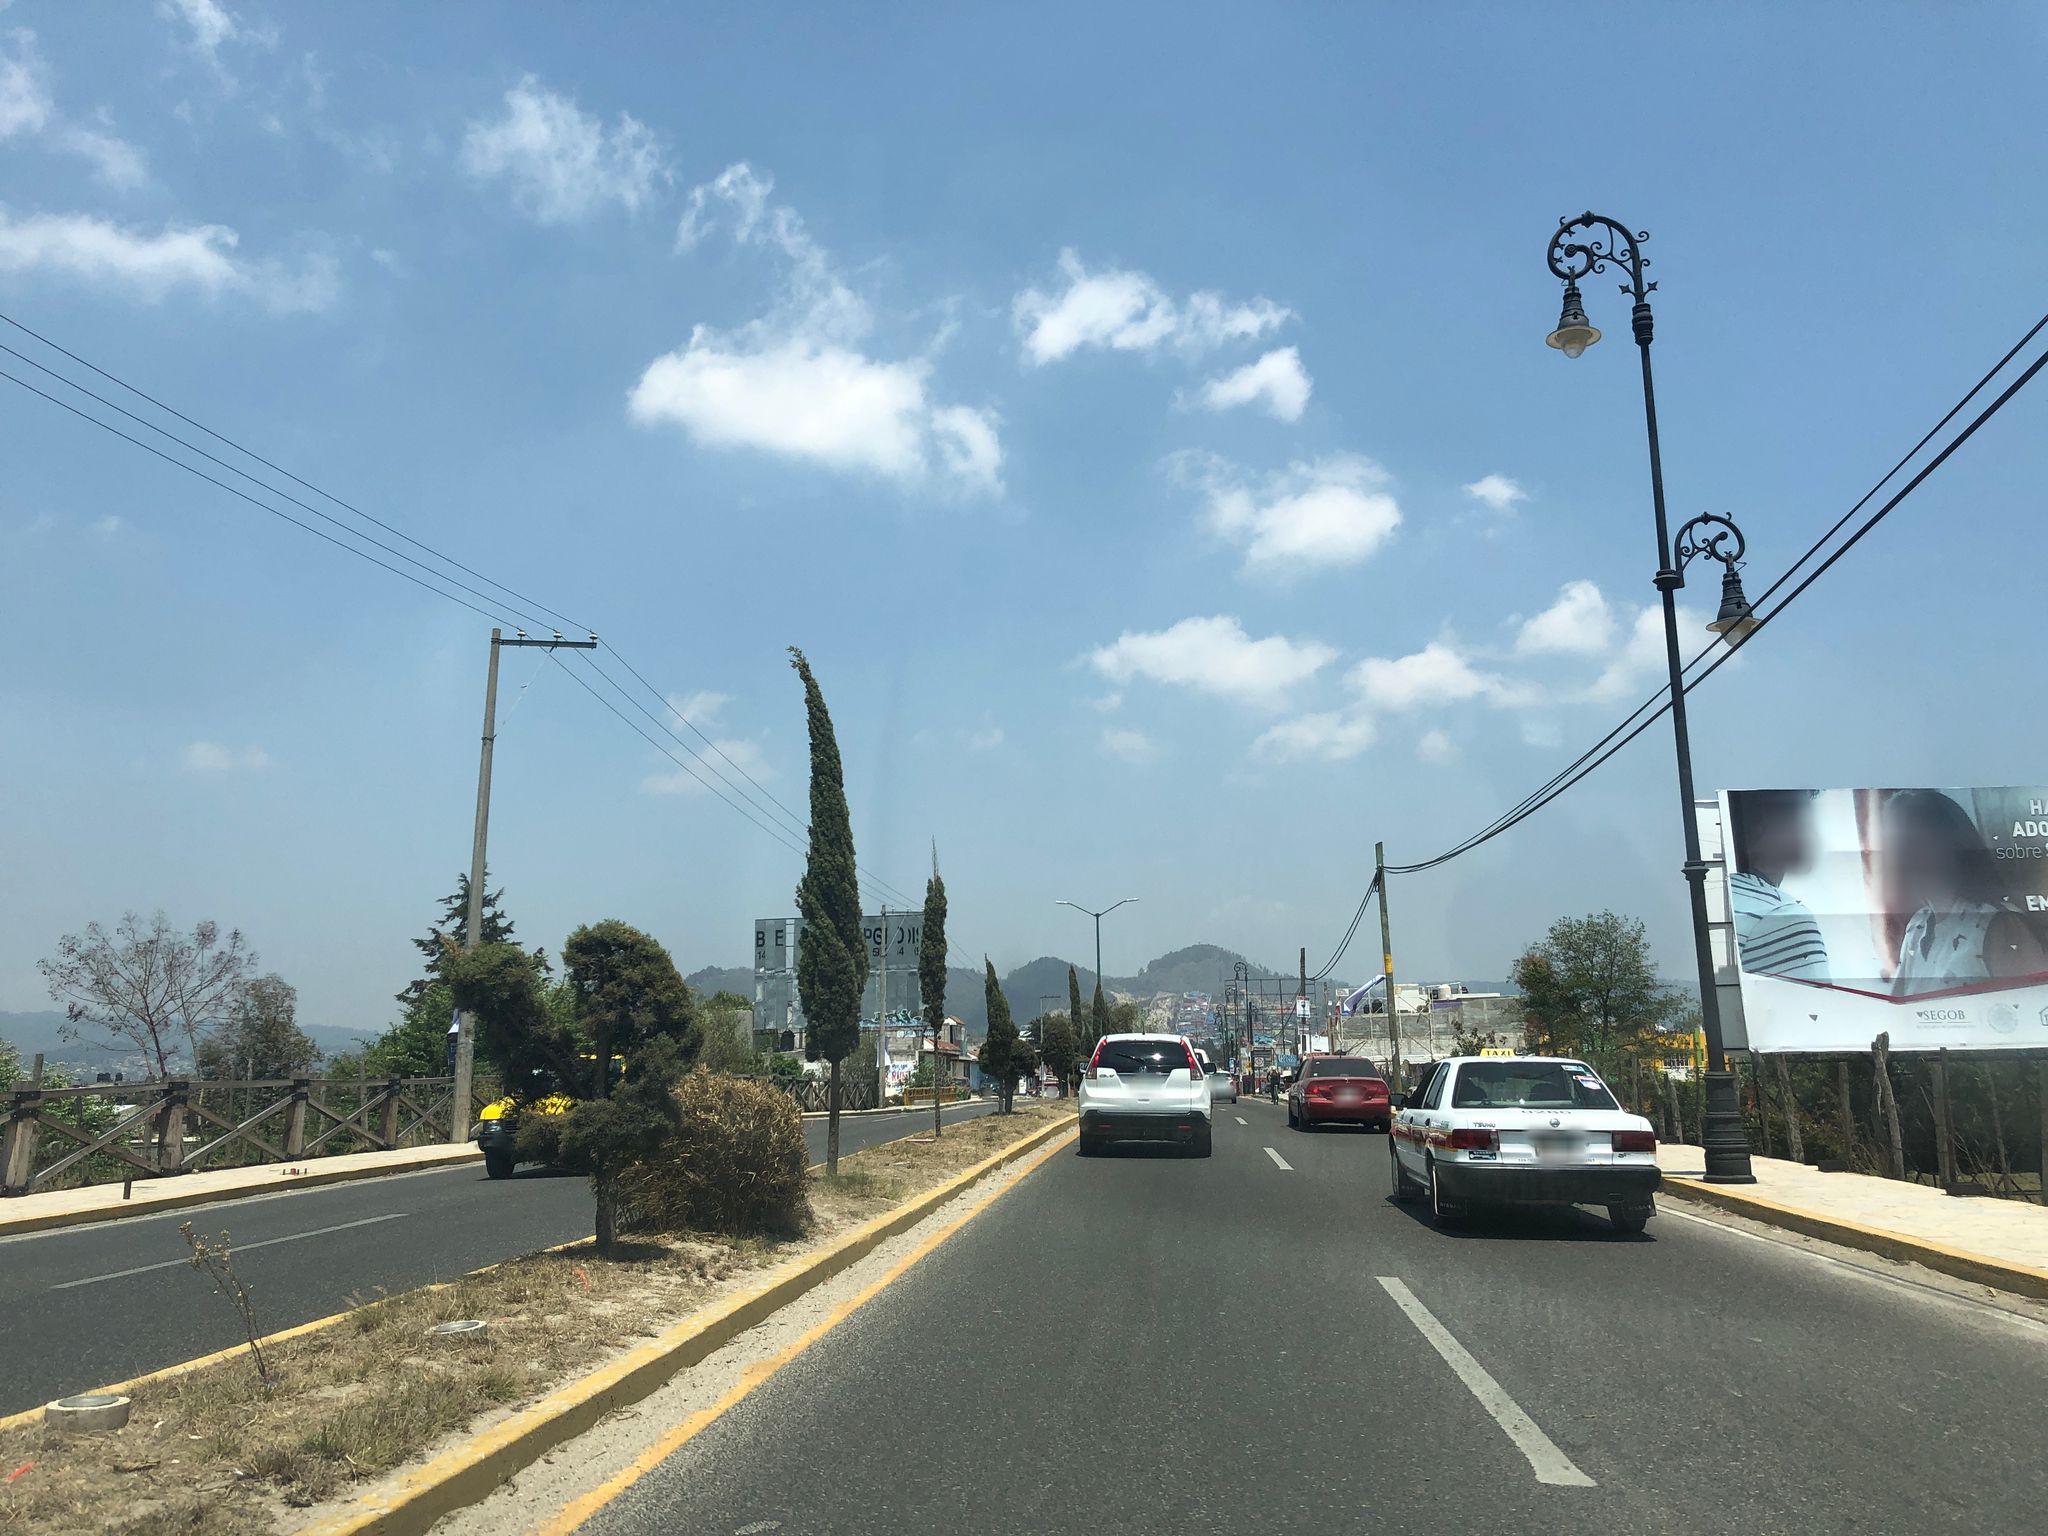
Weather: clear
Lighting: day
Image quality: good
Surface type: driving surface
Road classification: trunk
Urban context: suburban or peri-urban
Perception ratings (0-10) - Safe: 1.86, Lively: 6.24, Beautiful: 1.43, Boring: 3.75, Depressing: 6.39, Wealthy: 2.95